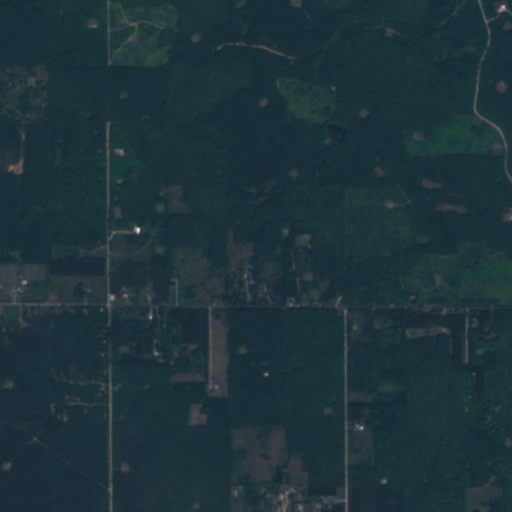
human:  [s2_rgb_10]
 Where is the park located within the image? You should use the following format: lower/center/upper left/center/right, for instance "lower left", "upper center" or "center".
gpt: The park is located in the center of the image.
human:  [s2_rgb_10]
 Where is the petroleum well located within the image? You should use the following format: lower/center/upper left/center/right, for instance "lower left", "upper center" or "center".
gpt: The petroleum well is located in the upper center of the image.
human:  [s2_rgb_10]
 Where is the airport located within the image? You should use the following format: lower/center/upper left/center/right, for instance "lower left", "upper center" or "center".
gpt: There is no airport in the image.